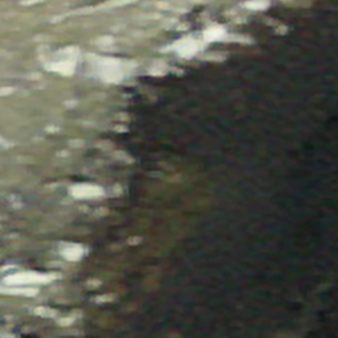
Label: other